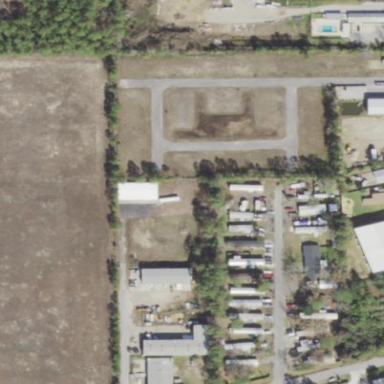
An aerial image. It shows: Residential area known as trailer park.